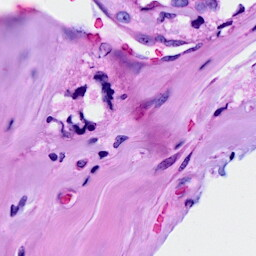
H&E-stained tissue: Breast